Field crop: maize
Growth stage: 2
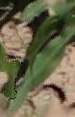
Species: maize